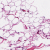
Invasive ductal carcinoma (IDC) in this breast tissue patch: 0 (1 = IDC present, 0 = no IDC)